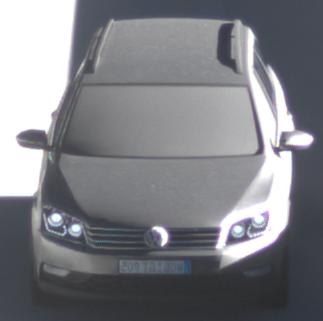
Make: VW
Model: Passat Alltrack 1.8 TSI
Detailed model: Passat (B7) Alltrack
Model produced from: 2012/03
Model produced until: 2013/06
Doors: 5
Color: gray
Road condition: dry road
Daytime: morning or afternoon
Contrast: high contrast